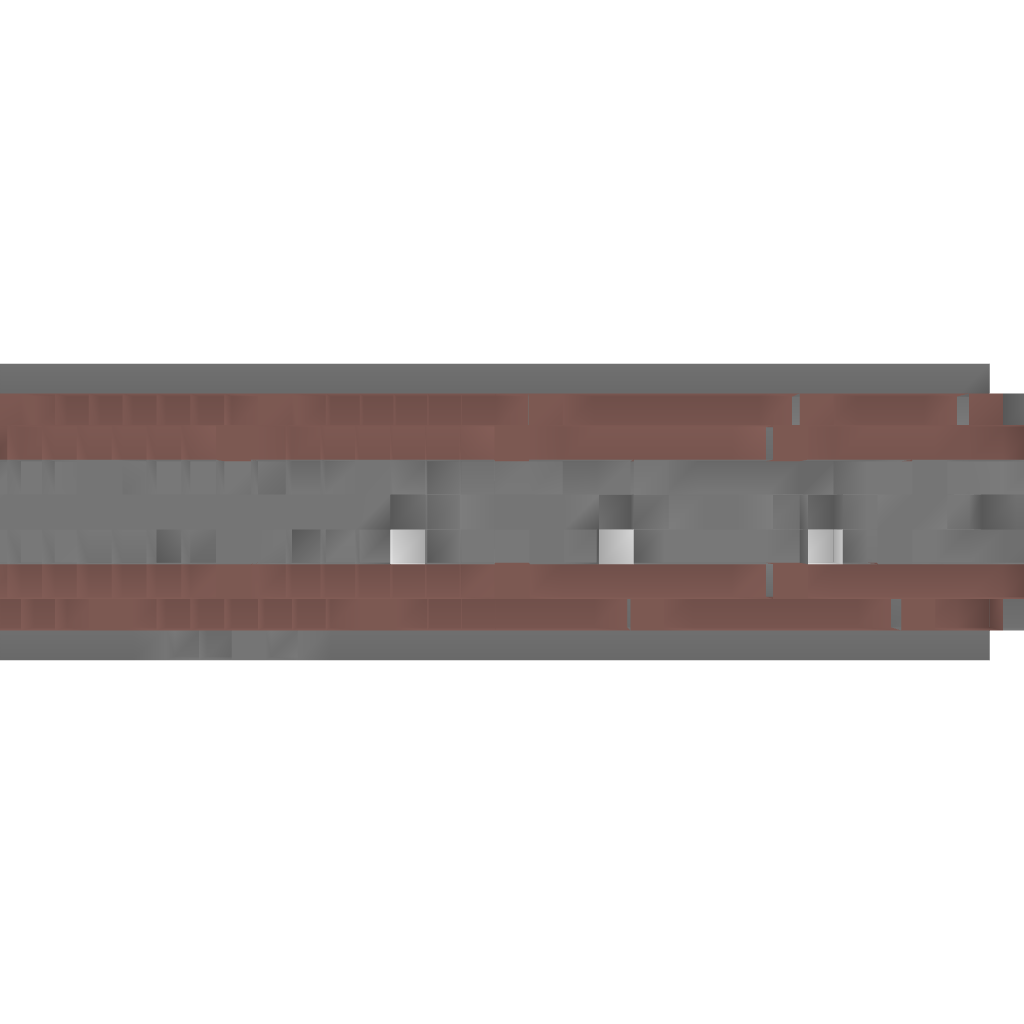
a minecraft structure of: Royal Navy Torpedo Corvette bad low quality